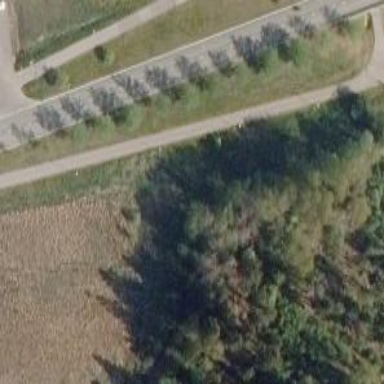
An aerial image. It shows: Path.